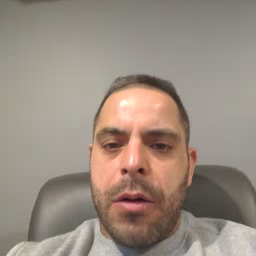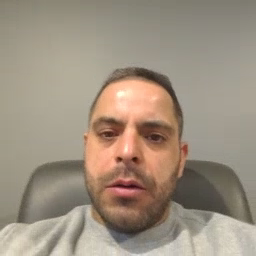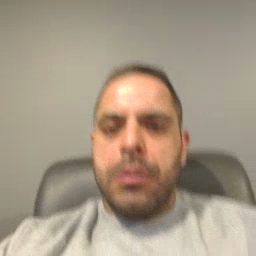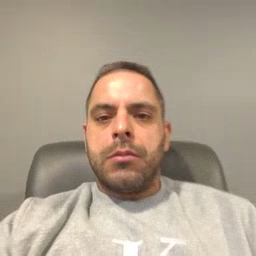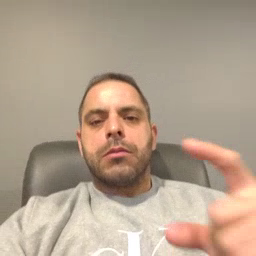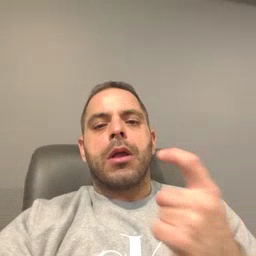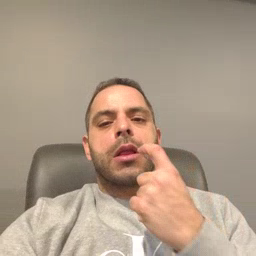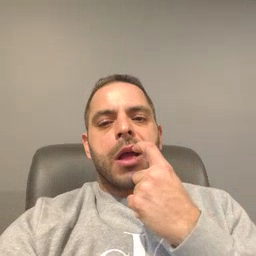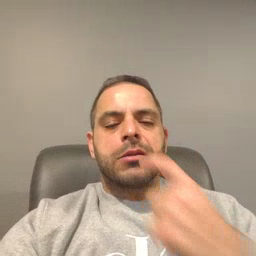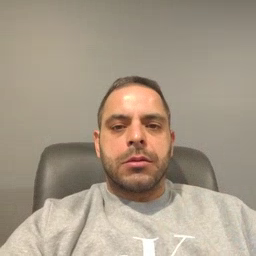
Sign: glasswindow